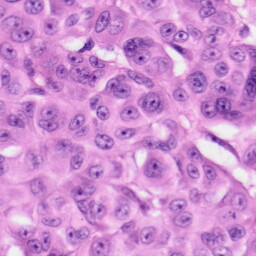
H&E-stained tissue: Skin